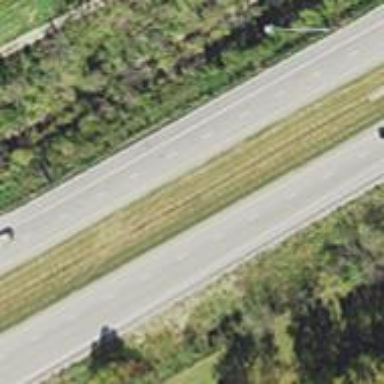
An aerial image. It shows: Motorway junction.